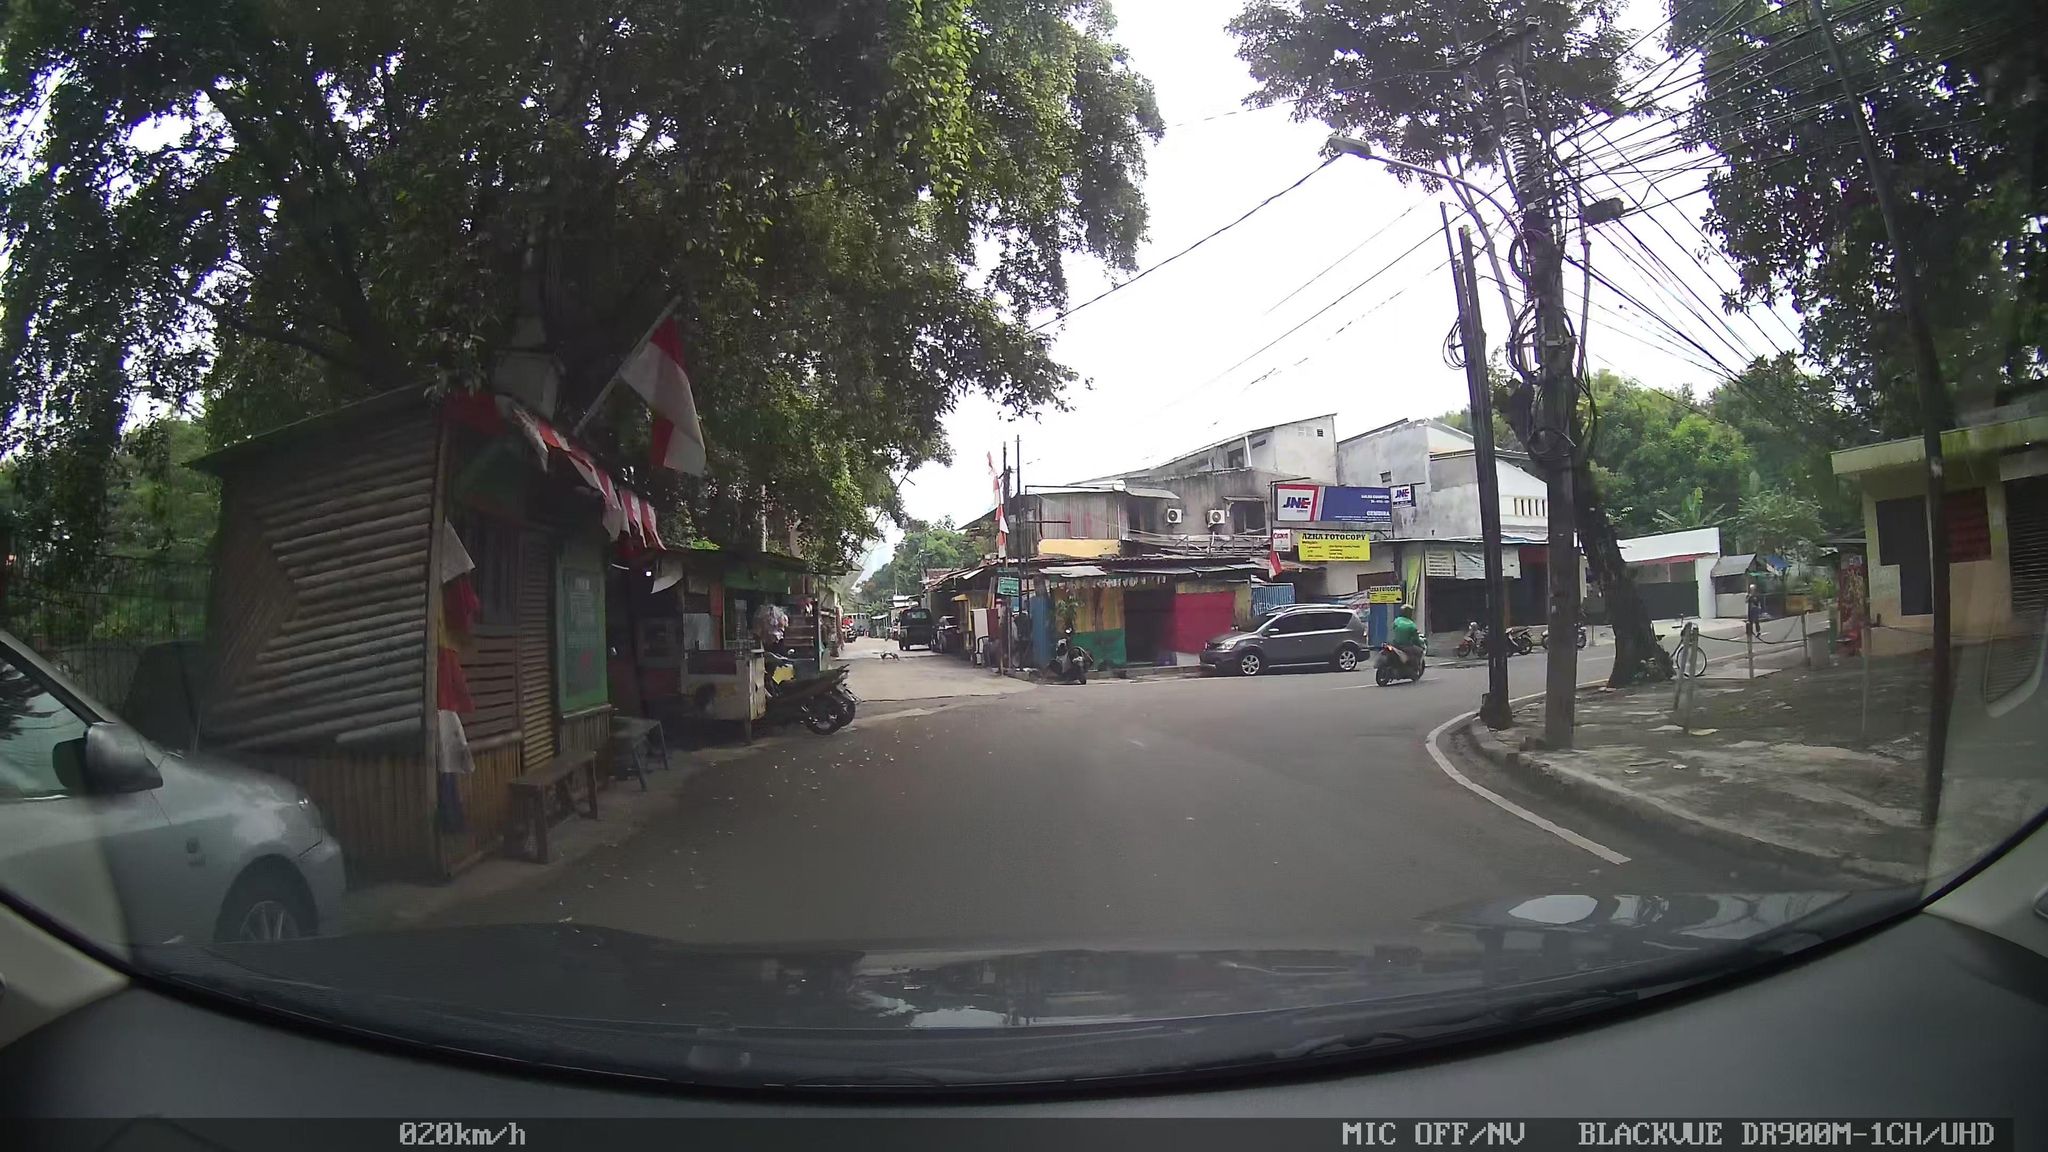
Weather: clear
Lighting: day
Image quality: good
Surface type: driving surface
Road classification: tertiary
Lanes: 2
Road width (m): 7
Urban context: urban centre
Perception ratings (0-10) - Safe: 3.34, Lively: 8.35, Beautiful: 1.97, Boring: 2.35, Depressing: 3.37, Wealthy: 1.36